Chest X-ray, AP view. Patient: 67 years old, sex F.
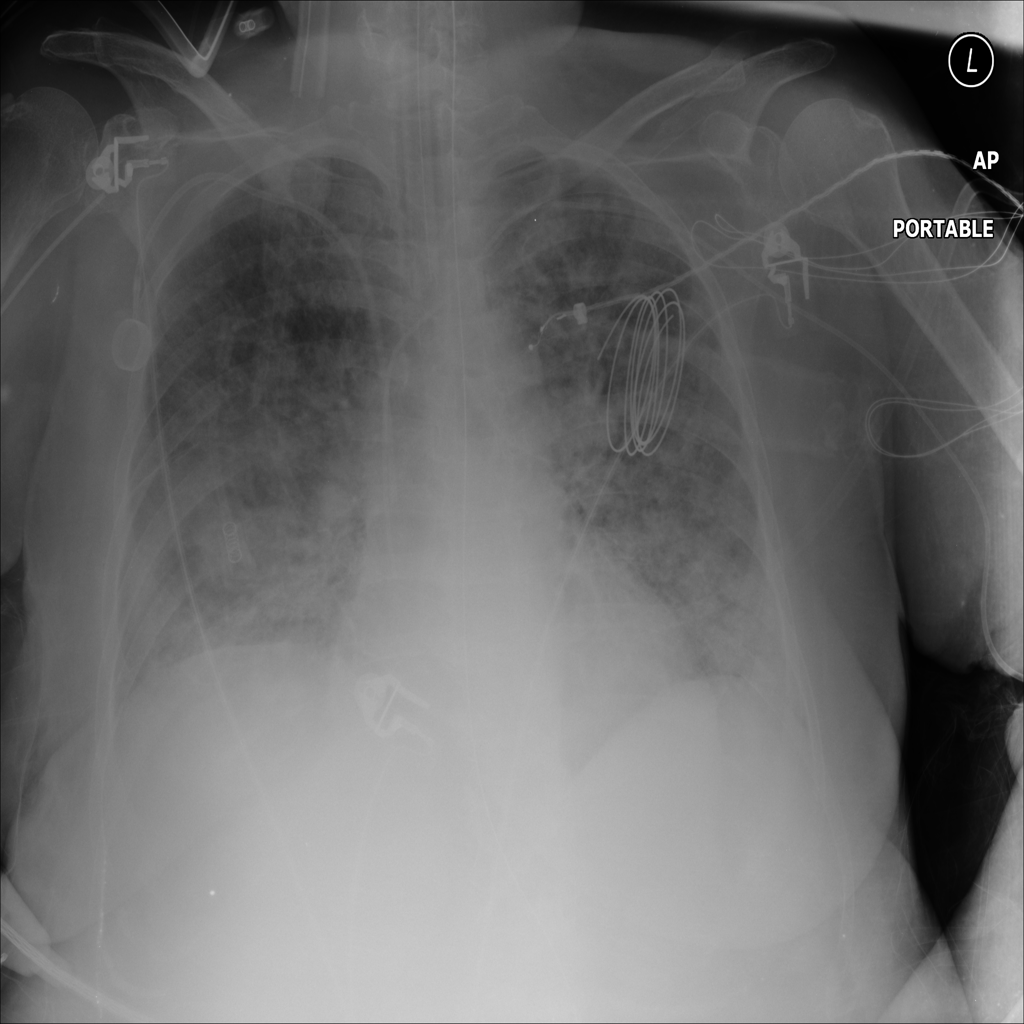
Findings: Nodule